【题型】填空题　【知识点】解析几何　【难度】medium
已知双曲线 $E: \frac{x^2}{a^2} - \frac{y^2}{b^2} = 1 (a > 0, b > 0)$ 的左、右焦点分别为 $F_1$、$F_2$, 过点

$F_1$ 的直线 $l$ 交 $E$ 的左支于 $A, B$ 两点. 若 $|OB| = |OF_1|$ ($O$ 为坐标原点), 且点 $O$ 到直线 $l$ 的距离为 $\frac{3}{2}a$, 则该双曲线的

两条渐近线的夹角为 \underline{\quad\quad\quad\quad\quad\quad\quad} .
【解答】
【答案】 $\arctan 2\sqrt{6}$

【分析】 由题意得 $\tan\theta = \frac{b}{a} = \frac{\sqrt{6}}{2} > 1$, 进一步得所求为 $\tan\left[2\left(\frac{\pi}{2} - \theta\right)\right] = \tan(\pi - 2\theta)$, 结合诱导公式、二倍
角公式即可求解.

【详解】 令双曲线 $E$ 的半焦距为 $c$, 取 $F_1B$ 的中点 $D$, 连接 $OD$, 由 $|OB| = |OF_1|$,

得 $OD \perp F_1B$, $|OD| = \frac{3}{2}a$, 连接 $F_2B$, 由 $O$ 为 $F_1F_2$ 的中点, 得 $BF_2 // OD$,

则 $|BF_2| = 2|OD| = 3a$, $BF_2 \perp BF_1$, $|F_1B| = |BF_2| - 2a = a$,

因此 $|BF_2|^2 + |BF_1|^2 = |F_1F_2|^2$, 即 $(3a)^2 + a^2 = (2c)^2$, 整理得 $5a^2 = 2c^2$,

所以 $5a^2 = 2c^2 = 2(a^2 + b^2)$, 即 $\frac{b^2}{a^2} = \frac{3}{2}$, 所以 $\frac{b}{a} = \frac{\sqrt{6}}{2}$,

设双曲线的一条渐近线 $y = \frac{b}{a}x$ 的倾斜角为 $\theta$, 则 $\tan\theta = \frac{b}{a} = \frac{\sqrt{6}}{2} > 1$,

所以 $\frac{\pi}{4} < \theta < \frac{\pi}{2}$,

故双曲线的两条渐近线的夹角的正切为 $\tan\left[2\left(\frac{\pi}{2} - \theta\right)\right] = \tan(\pi - 2\theta) = -\tan 2\theta = -\frac{2\tan\theta}{1 - \tan^2\theta} = -\frac{2 \times \frac{\sqrt{6}}{2}}{1 - \left(\frac{\sqrt{6}}{2}\right)^2} = 2\sqrt{6}$.

故答案为: $\arctan 2\sqrt{6}$.

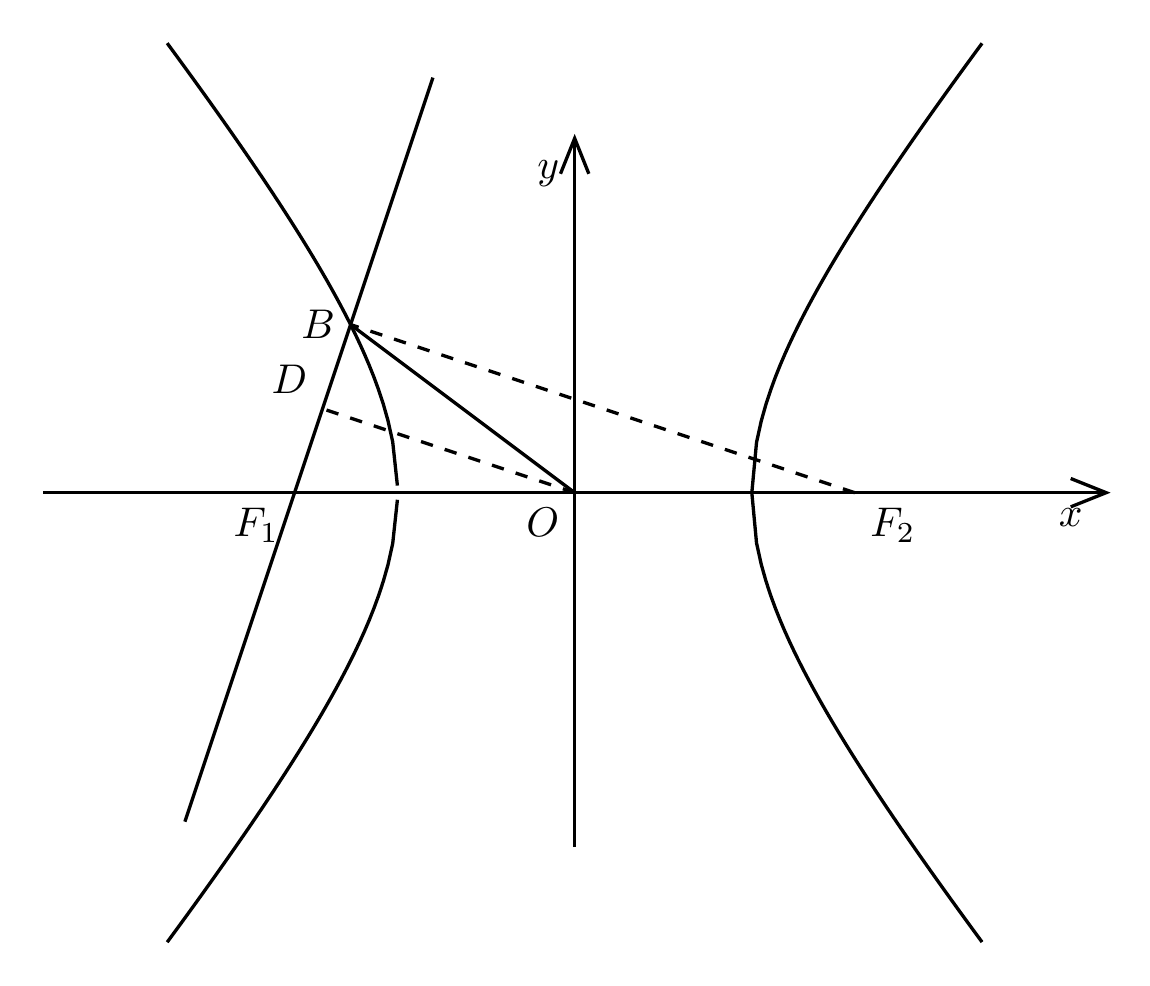